Question: Ok...this question will get complicated for most...I'm trying to figure out a formula for 2 things so i can write all of this in nearly one line of code and have it go on for as long as I'd like..
1. formula for commented sections so i can get rid of the need for i > && i < by using ratio's in some way.
2. formula for angle 2.4f, 1f, 0.6f 0.5f(probably can be more precise but...how?!
Don't need help with radius it's perfect increment of 1.2f this is probably part of the formula needed to find out the other 2 in someway?
There is so much math going on here that it is just getting a little complicated for me and I just can't figure out how to reduce it down past this point...
'''
pointNum = (i * 1.0f) / 7;
if (i > 0 && i <= 6) //cannot divide by 0
{
angle = pointNum * Mathf.PI * 2.4f;
radius = 1.2f;
}
else if(i > 6 && i <= 20) //3.3333~
{
angle = pointNum * Mathf.PI * 1f;
radius = 2.4f;
}
else if(i > 20 && i <= 43) //2.15
{
angle = pointNum * Mathf.PI * 0.6f;
radius = 3.6f;
}
else if(i > 43 && i <= 79) //1.837209302325581
{
angle = pointNum * Mathf.PI * 0.5f;
radius = 4.8f;
}
float x = Mathf.Sin(angle) * radius;//radiusX;
float z = Mathf.Cos(angle) * radius;//radiusZ;
pos = new Vector2(x, z);
'''
The end result looks like:

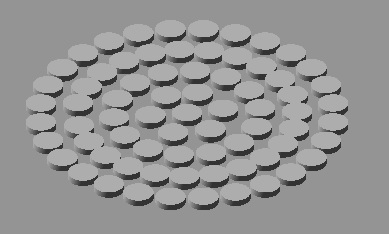
Answer: The radius of concentric circles will be the small circle diameter plus a separation by a integer factor.
C1 Diameter = 1 * ((2*R) + S);
C2 Diameter = 2 * ((2*R) + S);
To know how many small circles can be created, you have to calculate the angle (green filled) that made yellow lines. This angle is easily calculated if you take the triangle made by yellow, green and blue lines.
cos = green line length / yellow line length;
green line length = C1 Diameter;
yellow line length = sqrt( blue line length * blue line length + green line length * green line length);
with the cosine you can calculate the angle with acos function.
later you can divide 360 by the angles and you get the number of circles.
of course it will not by exact, but the decimal part can by distributed among all circles.